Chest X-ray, PA view. Patient: 48 years old, sex F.
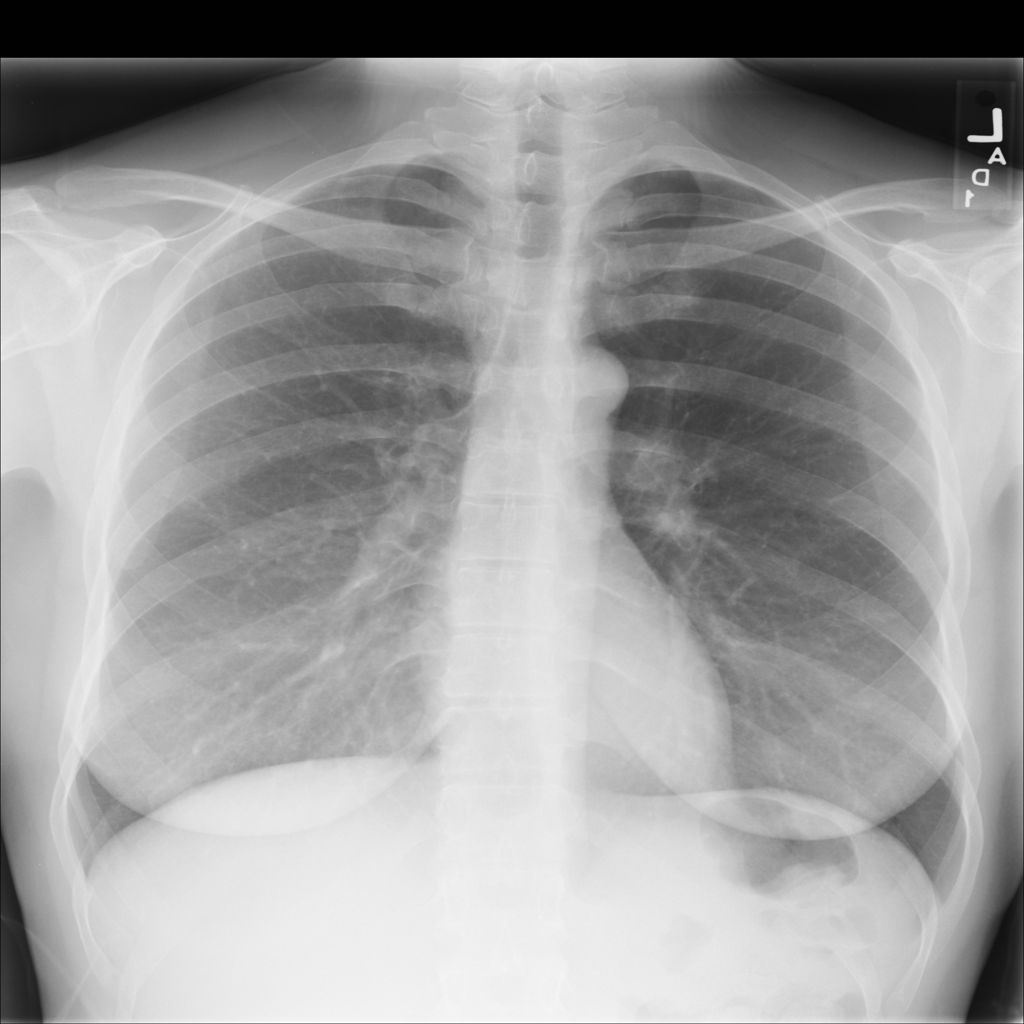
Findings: No Finding